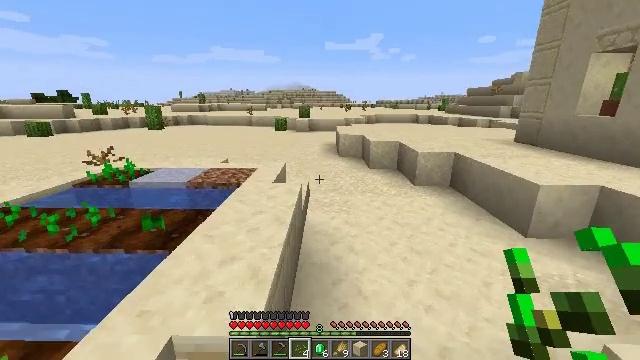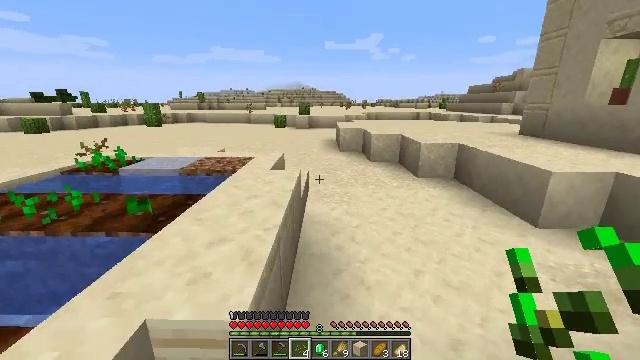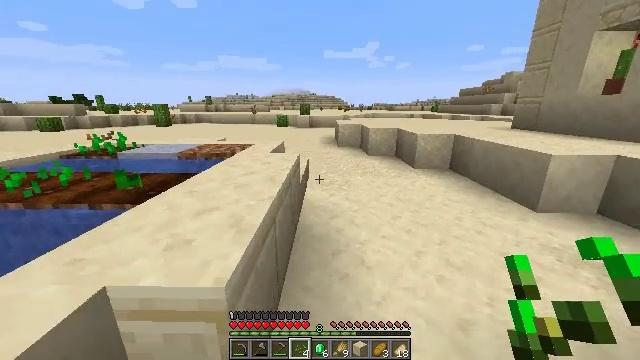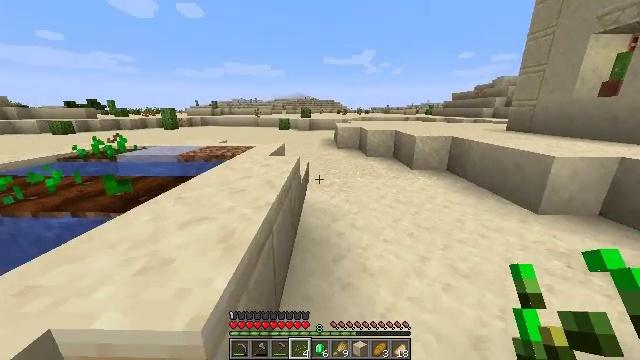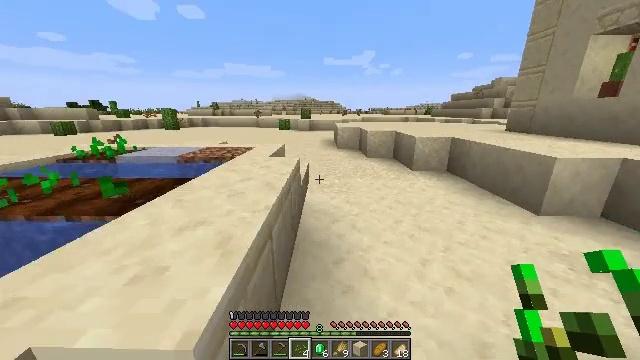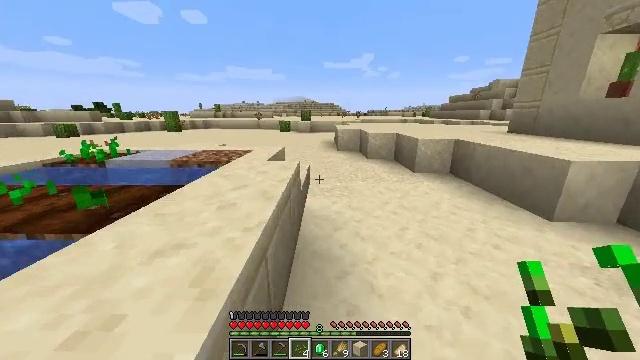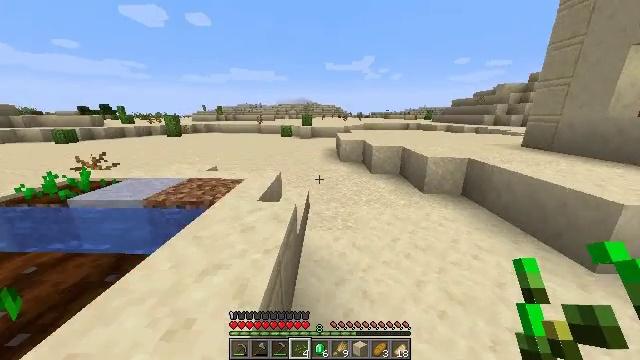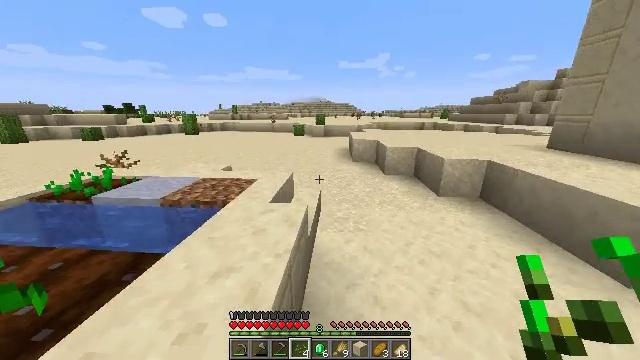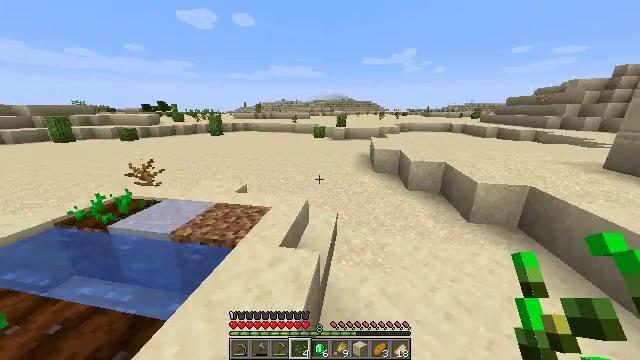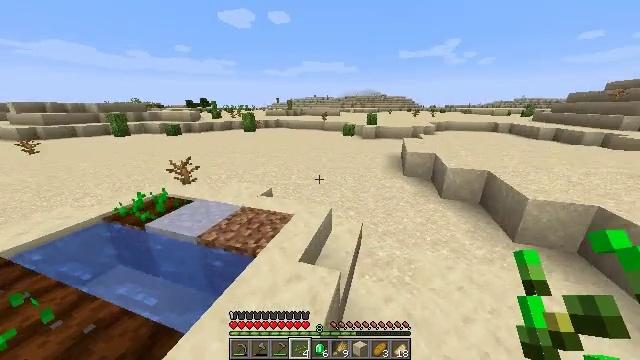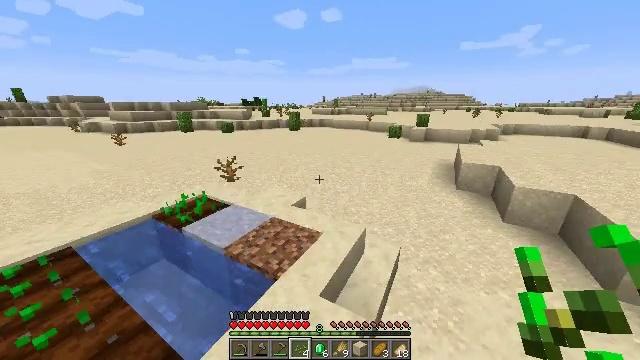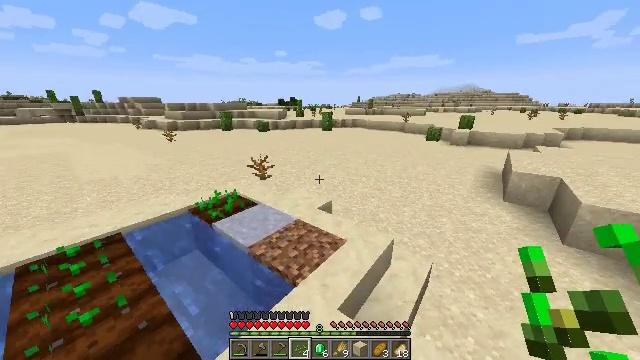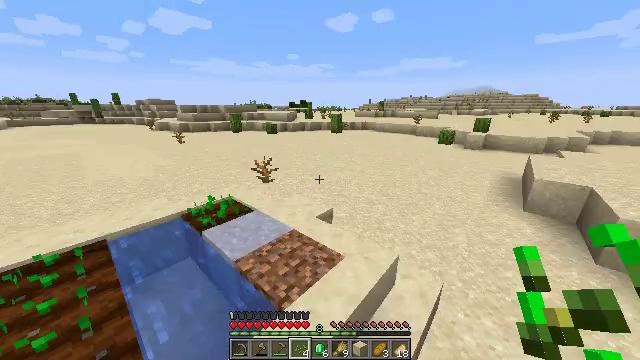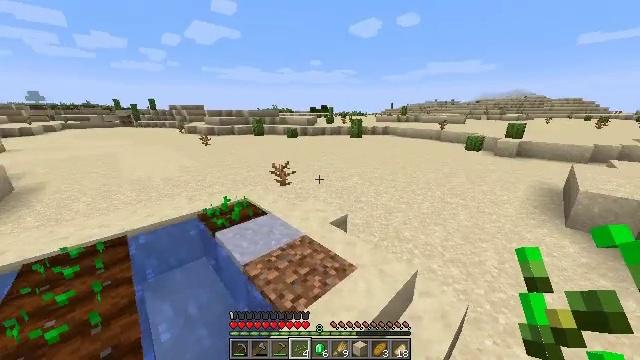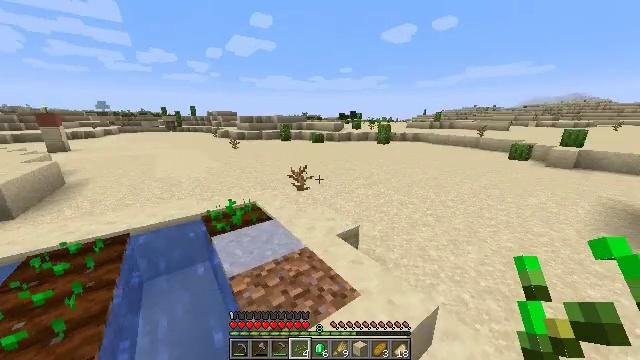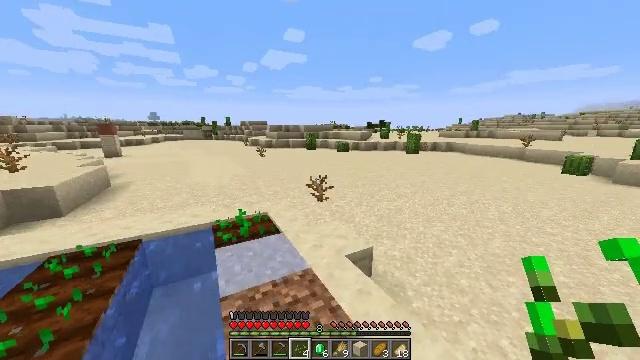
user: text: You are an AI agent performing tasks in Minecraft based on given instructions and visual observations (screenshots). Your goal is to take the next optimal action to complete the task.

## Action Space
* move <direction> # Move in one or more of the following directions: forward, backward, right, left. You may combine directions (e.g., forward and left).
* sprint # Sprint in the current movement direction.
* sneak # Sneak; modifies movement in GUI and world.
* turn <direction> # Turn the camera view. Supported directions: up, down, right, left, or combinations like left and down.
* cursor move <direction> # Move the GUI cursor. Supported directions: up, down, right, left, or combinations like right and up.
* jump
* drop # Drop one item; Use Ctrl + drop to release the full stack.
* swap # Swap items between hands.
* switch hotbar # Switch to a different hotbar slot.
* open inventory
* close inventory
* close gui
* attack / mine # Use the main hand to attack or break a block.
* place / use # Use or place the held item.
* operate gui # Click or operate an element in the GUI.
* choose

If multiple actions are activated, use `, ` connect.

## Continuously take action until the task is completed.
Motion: motion action
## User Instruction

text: Drop an emerald.
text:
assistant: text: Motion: move forward, sprint
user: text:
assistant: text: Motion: move forward, sprint
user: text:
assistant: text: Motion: move forward, sprint
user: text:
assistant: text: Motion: move forward, sprint
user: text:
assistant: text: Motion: move forward, sprint
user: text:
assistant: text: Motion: move forward, jump
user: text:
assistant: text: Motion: move forward, turn left, jump
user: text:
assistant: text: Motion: move forward, turn left, jump
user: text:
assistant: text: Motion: move forward, turn left and down, jump
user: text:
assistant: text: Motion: move forward, turn left
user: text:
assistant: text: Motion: move forward, turn left
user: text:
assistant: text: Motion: move forward, turn left
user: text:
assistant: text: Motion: move forward and move right, turn left and up
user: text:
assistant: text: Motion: move forward and move right, turn left and up
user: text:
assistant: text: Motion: move forward and move right, turn left and up
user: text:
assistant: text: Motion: move right, turn left and up
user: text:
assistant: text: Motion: move right, turn left
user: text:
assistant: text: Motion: move right
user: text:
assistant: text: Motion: move right
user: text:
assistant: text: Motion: no_op
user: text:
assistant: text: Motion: no_op
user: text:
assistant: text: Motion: no_op
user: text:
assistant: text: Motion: no_op
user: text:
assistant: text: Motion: no_op
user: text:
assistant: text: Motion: no_op
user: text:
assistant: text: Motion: no_op
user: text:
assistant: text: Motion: no_op
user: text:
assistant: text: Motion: no_op
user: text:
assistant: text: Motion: no_op
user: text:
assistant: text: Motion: no_op